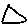
Label: triangle